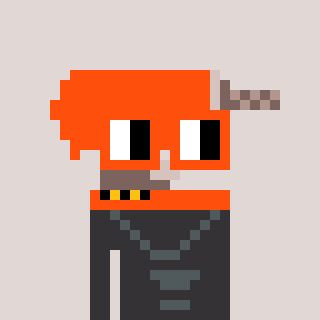
a pixel art character with square orange glasses, a drill-shaped head and a grayscale-colored body on a warm background